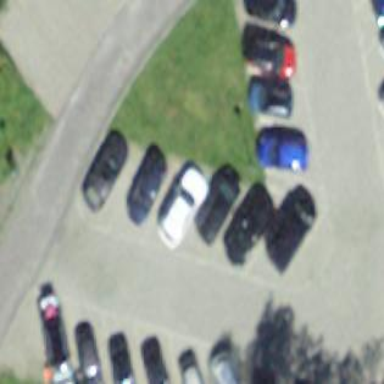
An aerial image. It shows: Parking area with surface.